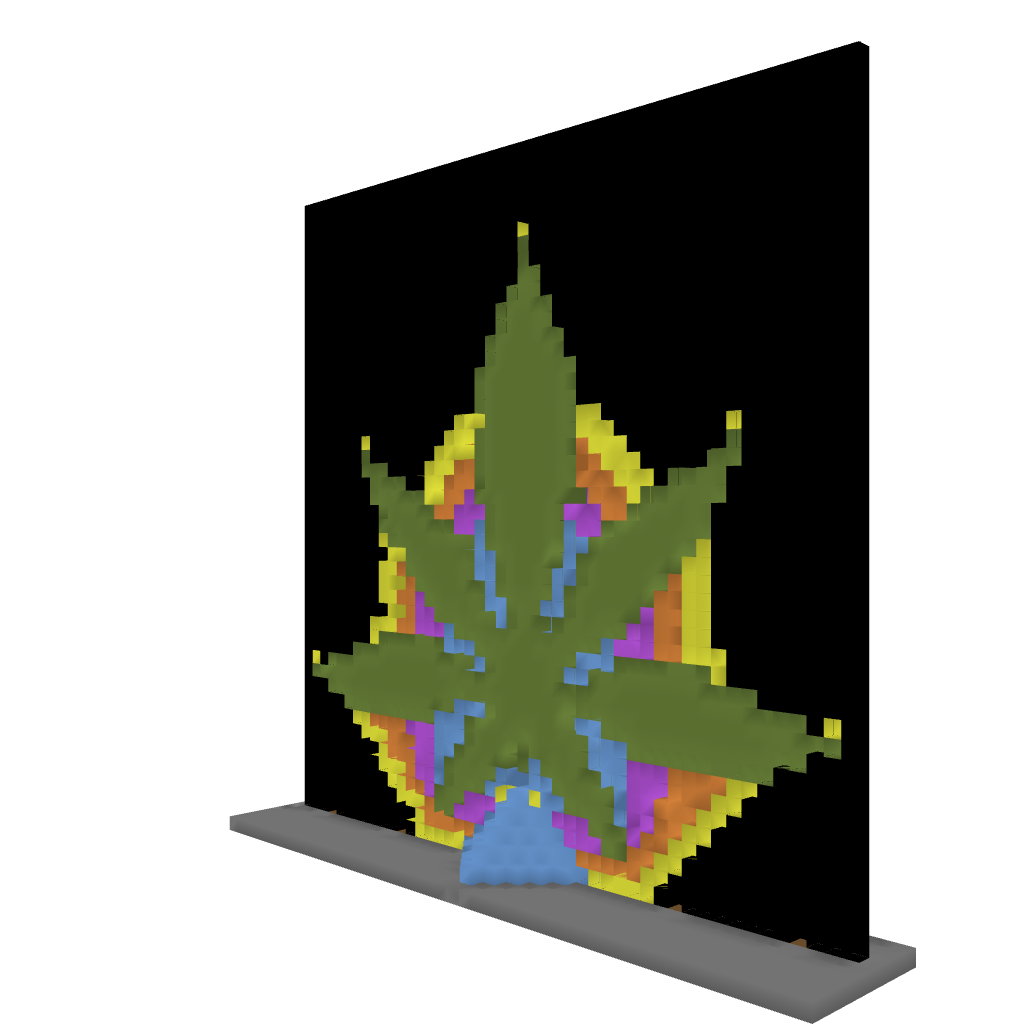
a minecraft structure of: Sly's Leaf bad low quality